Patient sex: M
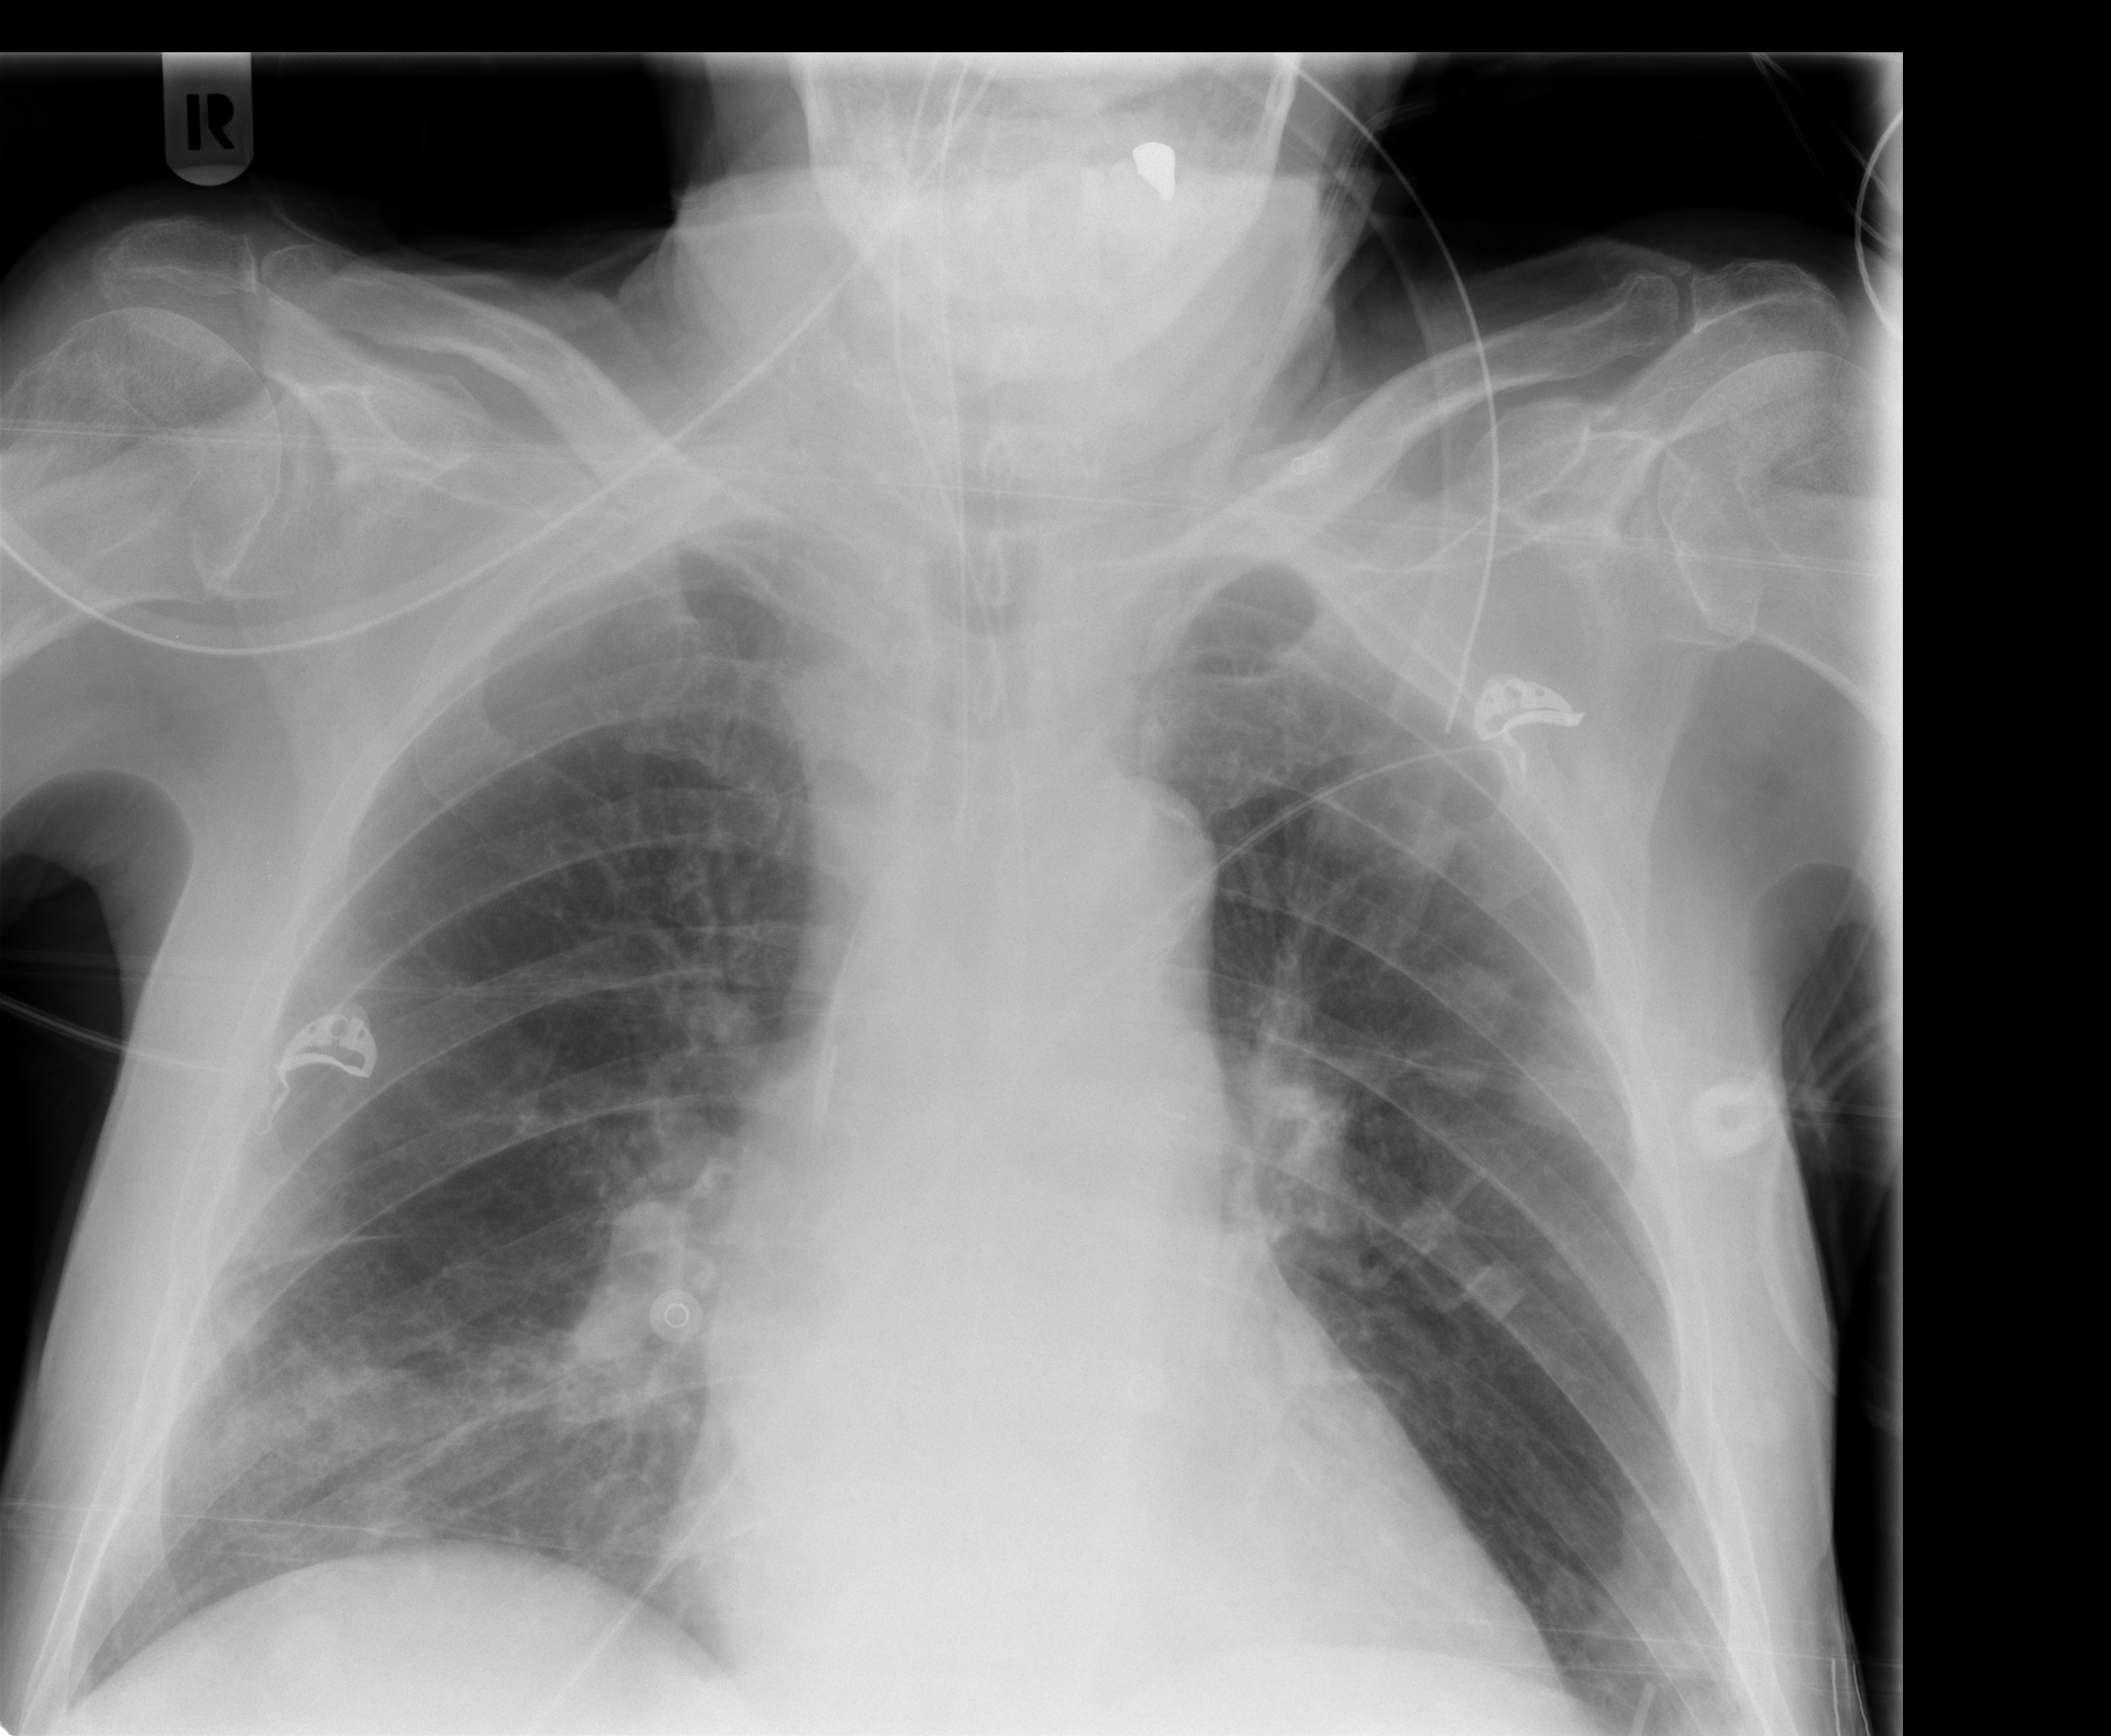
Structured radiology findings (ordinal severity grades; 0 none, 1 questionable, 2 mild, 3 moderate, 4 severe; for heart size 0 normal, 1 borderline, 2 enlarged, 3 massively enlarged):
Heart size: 1
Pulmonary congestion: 2
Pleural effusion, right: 1
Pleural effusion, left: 2
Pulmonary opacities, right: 2
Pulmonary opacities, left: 0
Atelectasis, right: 2
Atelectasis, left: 2